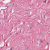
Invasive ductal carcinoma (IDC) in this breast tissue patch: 0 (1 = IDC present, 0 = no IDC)